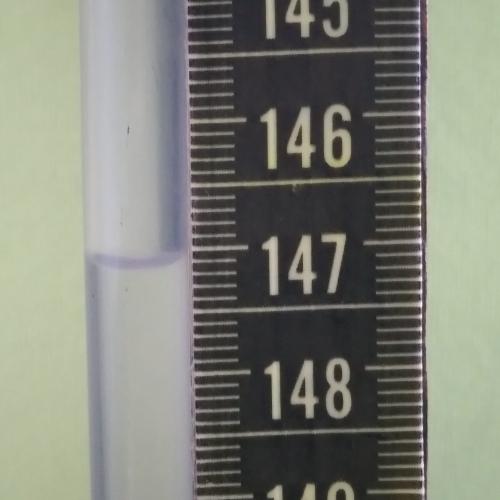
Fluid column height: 147.1 cm